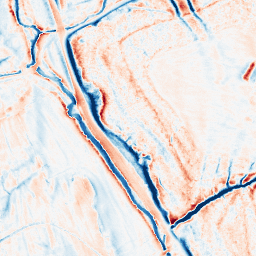
Category: classical
Decomposition family: gaussian_anisotropic
Decomposition parameters: sigma_x: 5
sigma_y: 2
Upsampling method: bicubic_16x
Upsampling parameters: scale: 16
Upsampling scale: 16